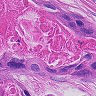
Metastatic tissue present: yes